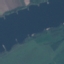
Land use / land cover: River